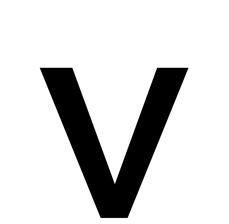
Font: InstrumentSans_Medium